Interaction volume radius: 10 \u00c5
Interaction volume height: 10 \u00c5
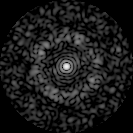
Disorder parameter: 0.8238